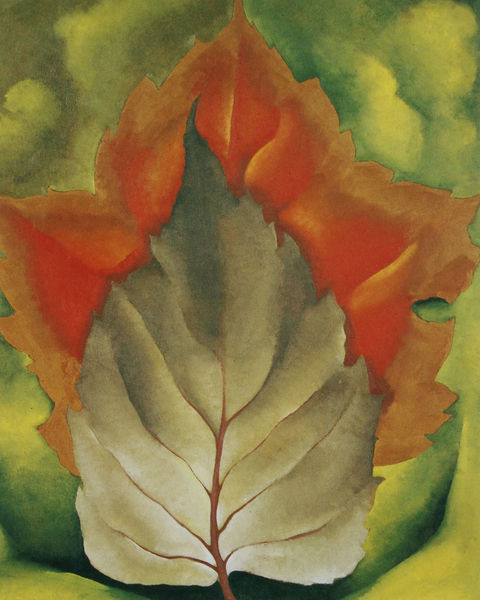
Titel: Red and Brown Leaves
Künstler: Georgia O'Keeffe
Standort: Madison (Wisconsin)
Institution: Elvehjem Museum of Art
Schlagwörter: blätter, weiß, gelb, grün, braun, orange, schwarz, rot, öl, natur, blatt, herbst, ahorn, o'eeffe, o´keeffe, o'eefe